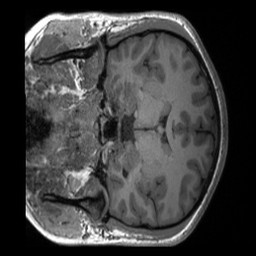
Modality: T1w
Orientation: coronal
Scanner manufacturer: siemens
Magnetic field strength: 3 T
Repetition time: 2.4 s
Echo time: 0.00224 s